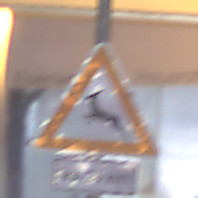
Verkehrszeichen: WildwechselRechts
Zusatzzeichen unten: LaengeEinerStrecke6
Umgebung: Outdoor, Urban
Tageszeit: Night
Wetter: Overcast
Licht: Artificial
Jahreszeit: Winter
Kontrast: MediumContrast